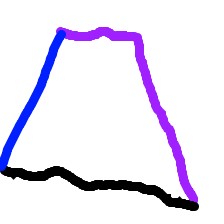
Shape: trapezoid